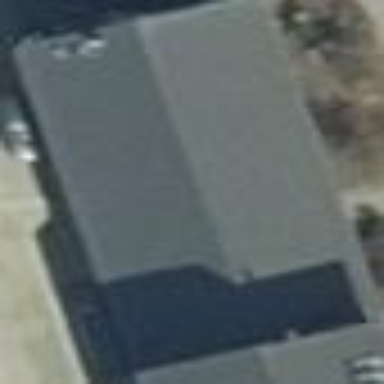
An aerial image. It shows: Gabled building.